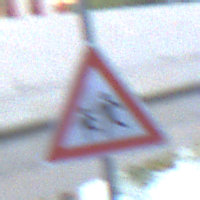
Verkehrszeichen: KinderRechts
Umgebung: Outdoor, Urban
Tageszeit: SunriseSunset
Wetter: Clear
Licht: Natural
Jahreszeit: NotSpecified
Kontrast: LowContrast